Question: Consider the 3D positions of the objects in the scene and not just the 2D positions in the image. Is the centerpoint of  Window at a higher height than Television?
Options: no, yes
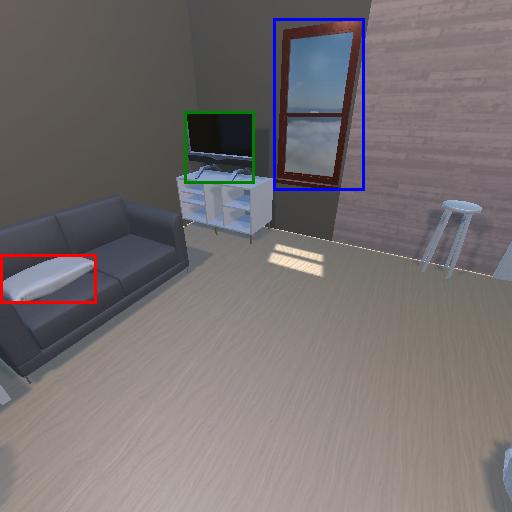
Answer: no